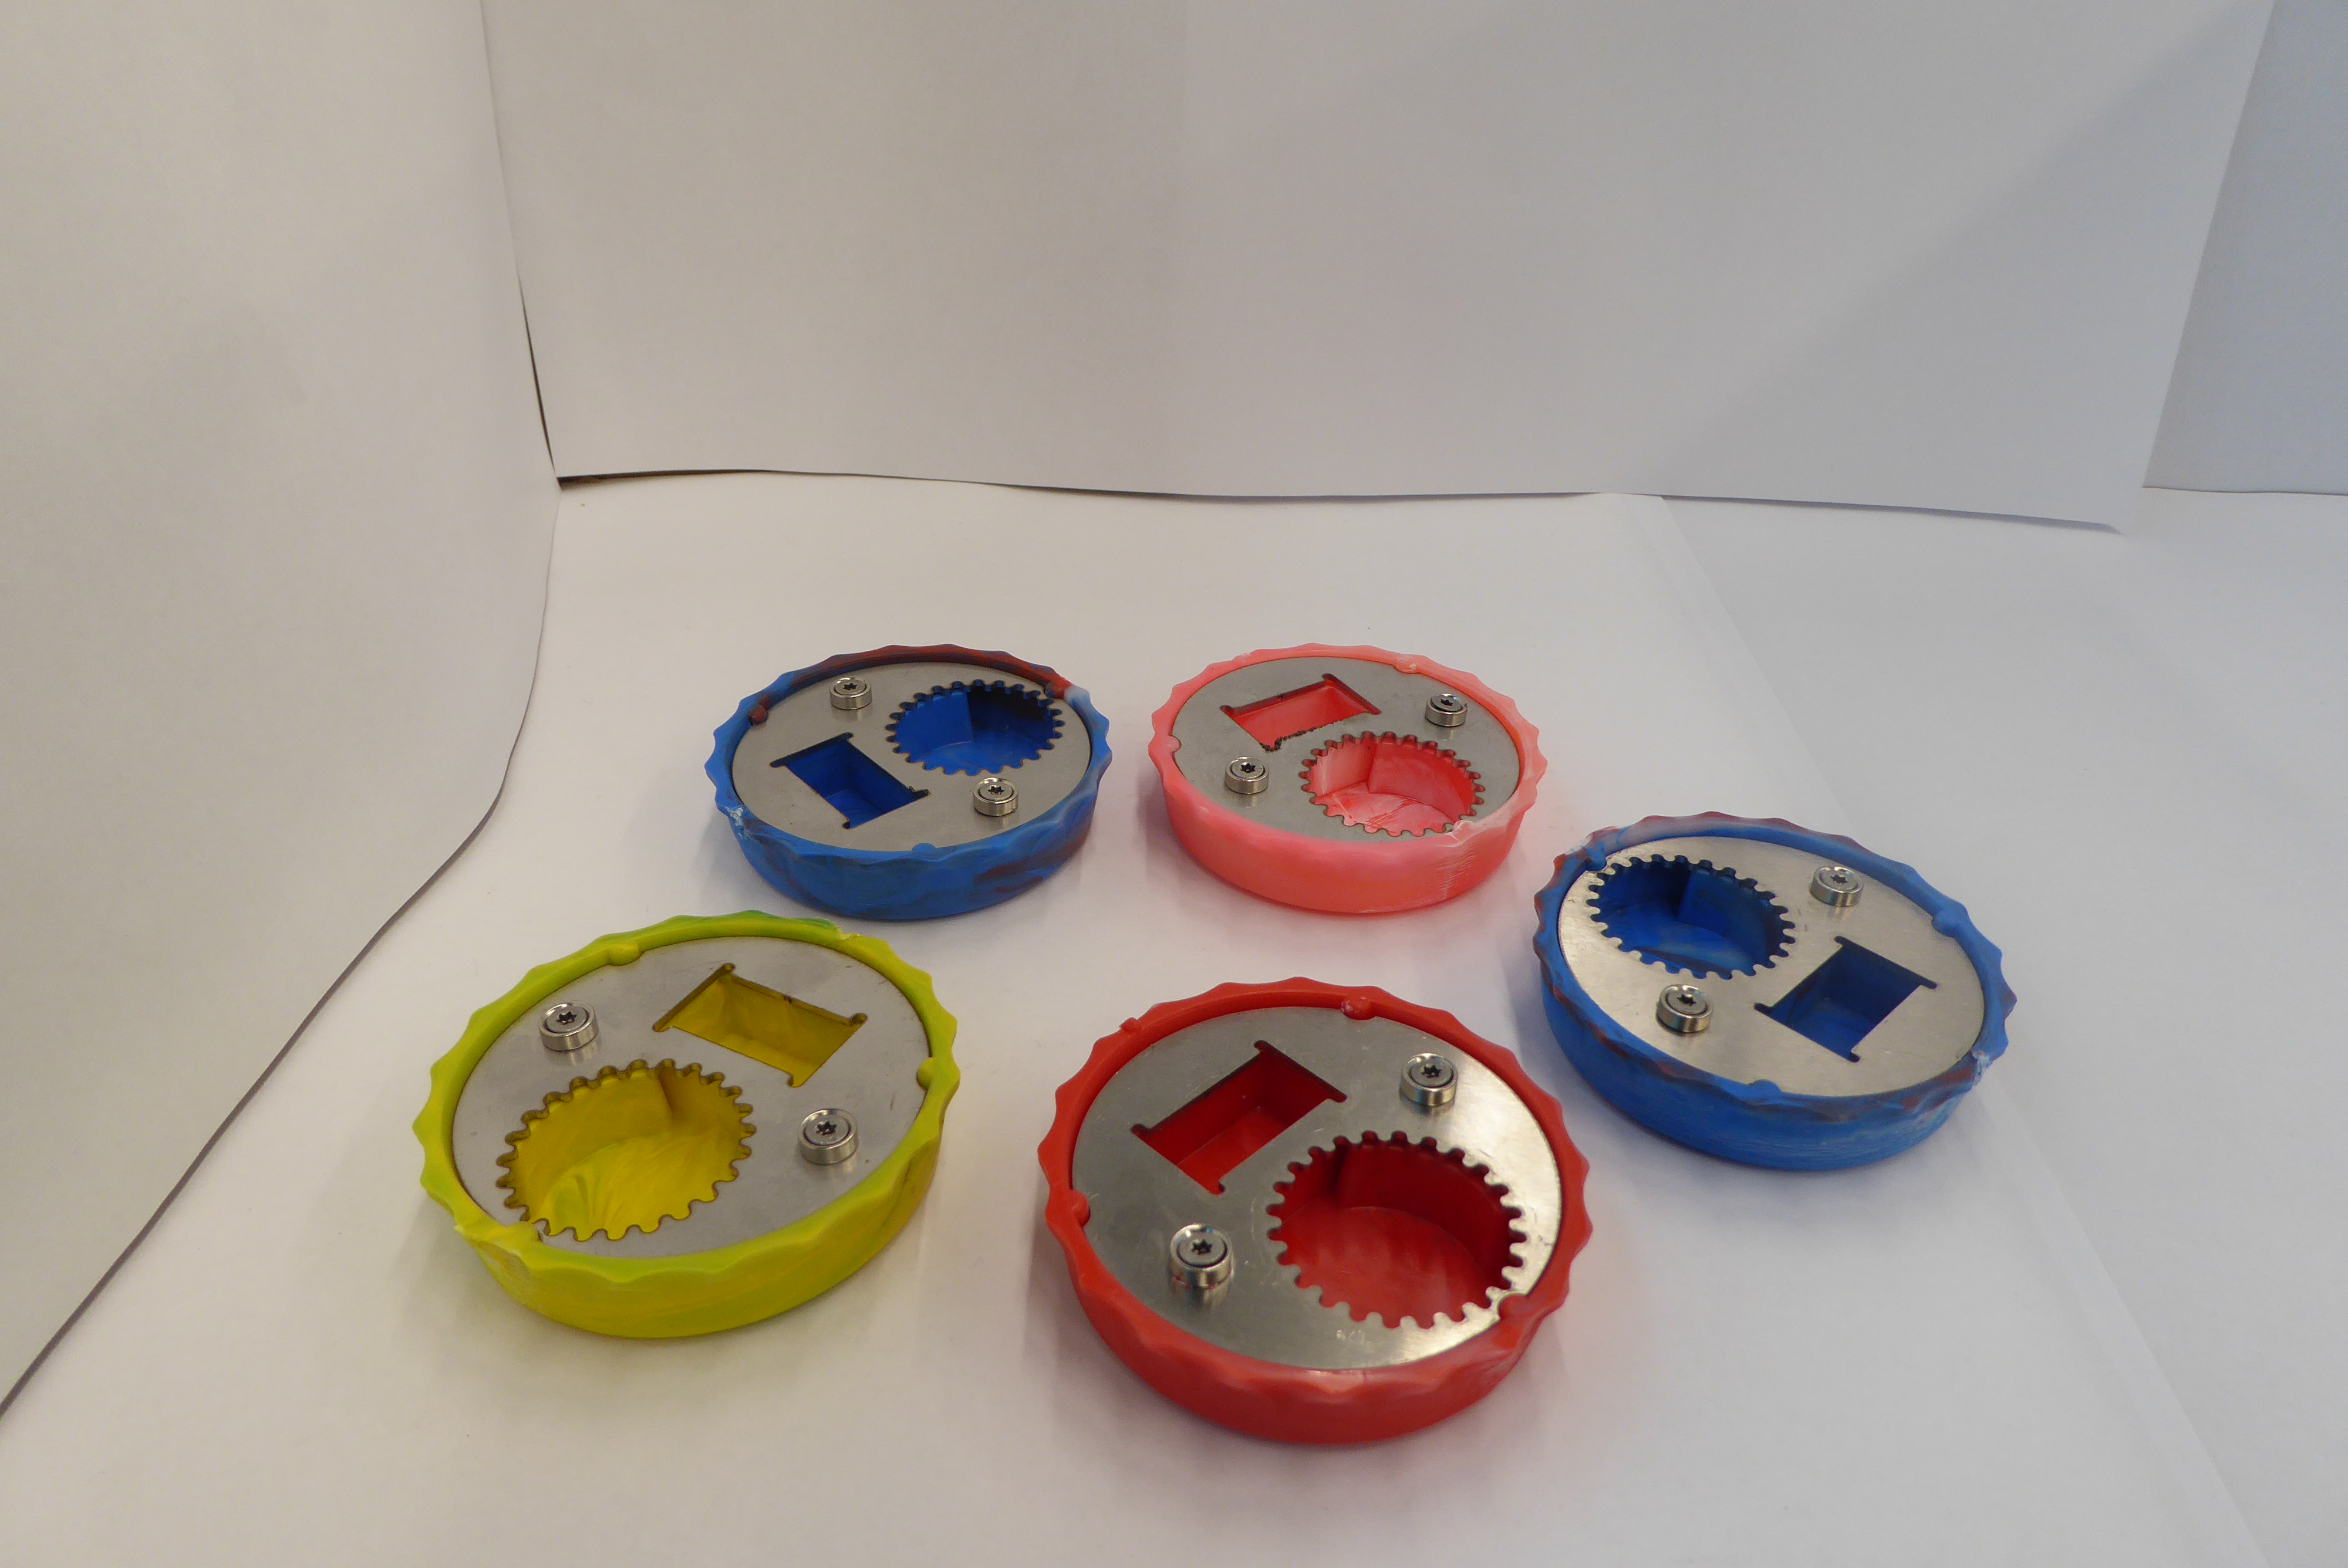
Label: Bottle Opener